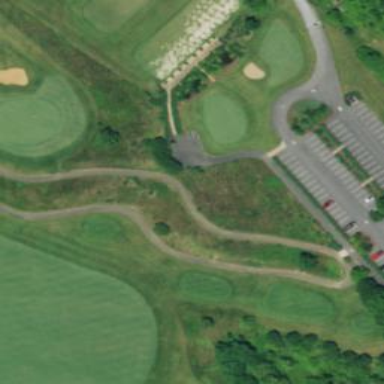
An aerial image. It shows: Path for both road and golf.